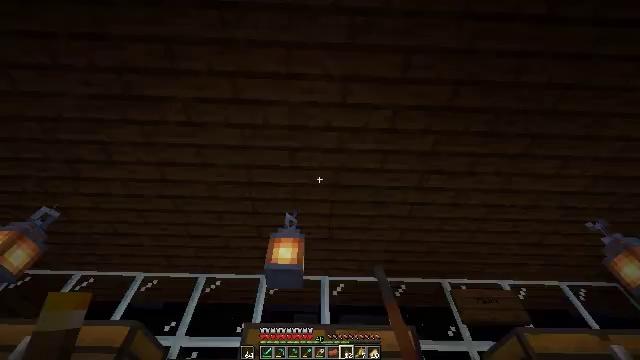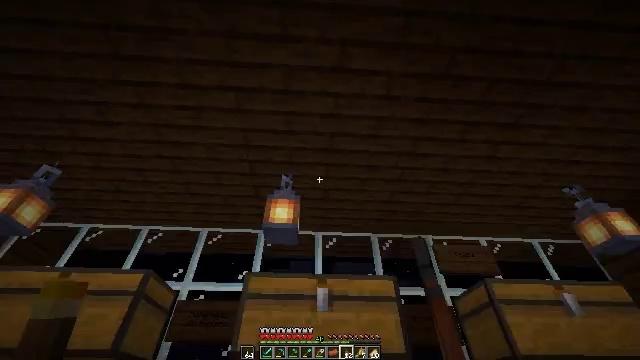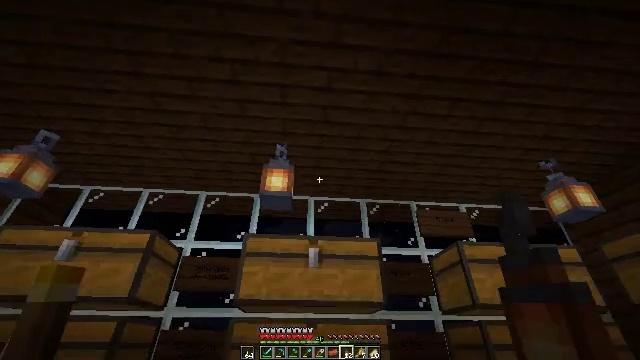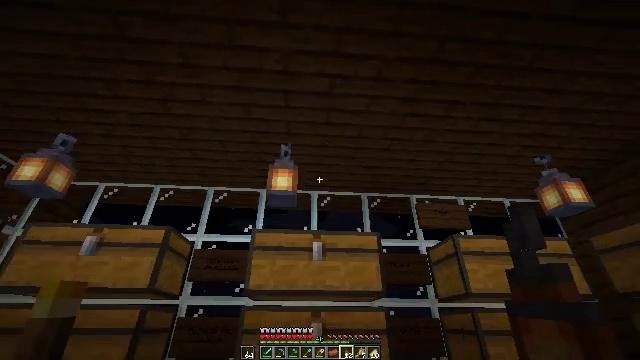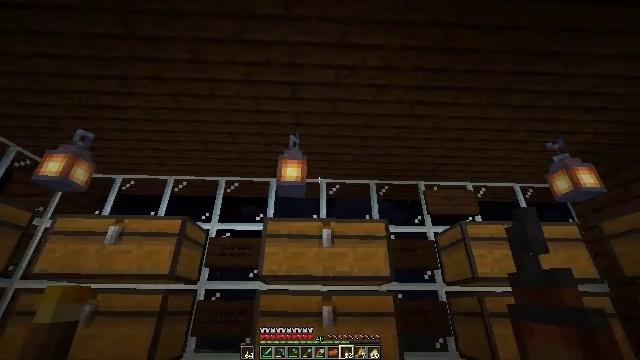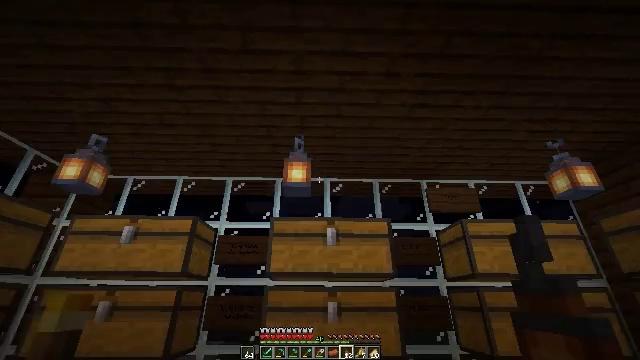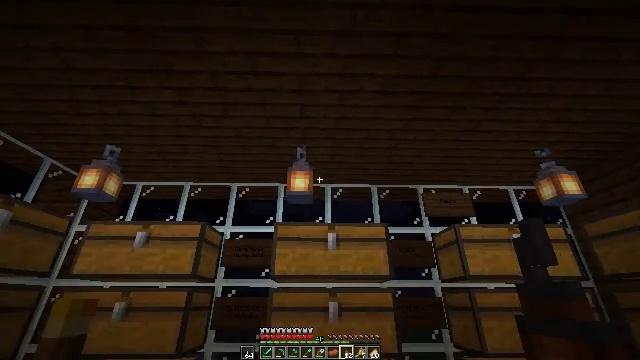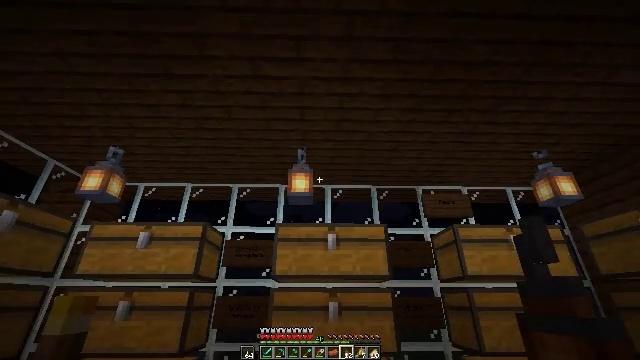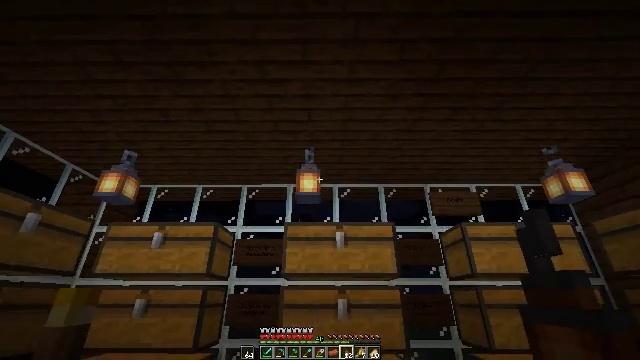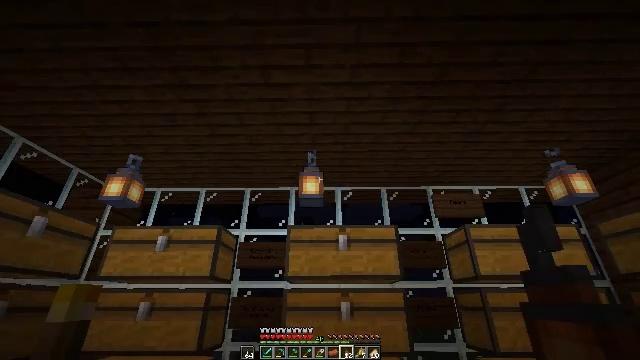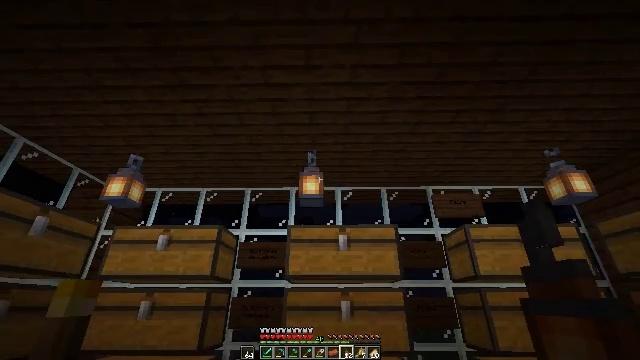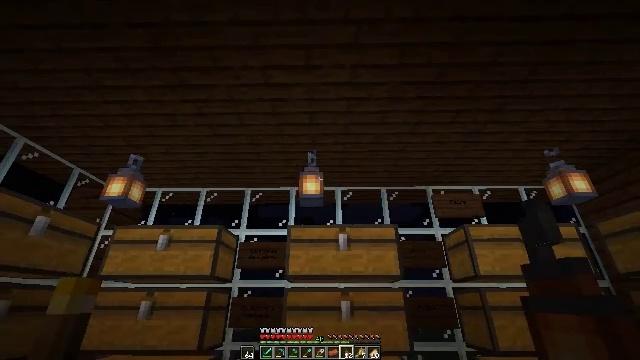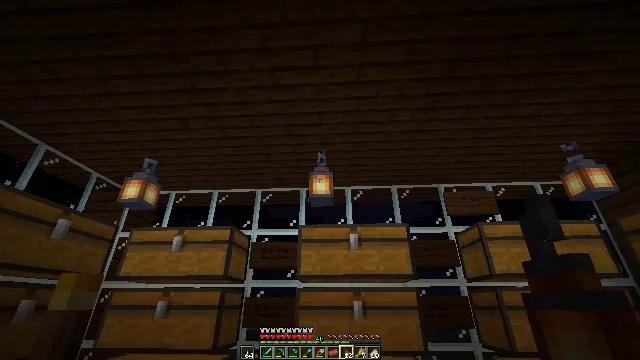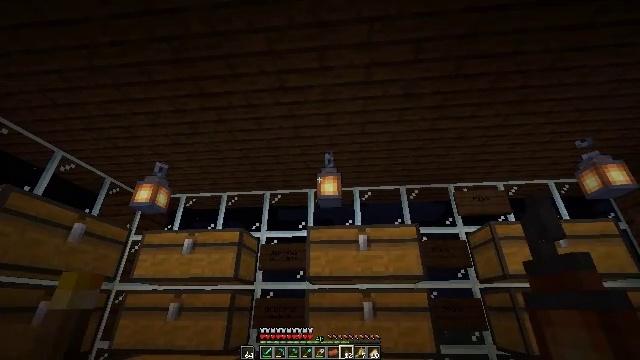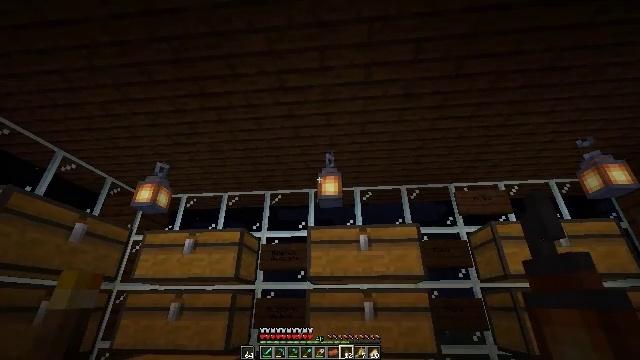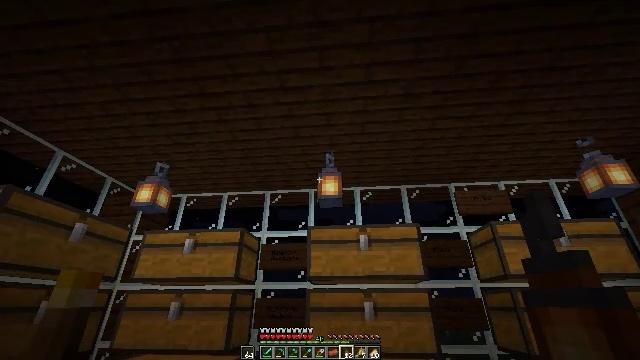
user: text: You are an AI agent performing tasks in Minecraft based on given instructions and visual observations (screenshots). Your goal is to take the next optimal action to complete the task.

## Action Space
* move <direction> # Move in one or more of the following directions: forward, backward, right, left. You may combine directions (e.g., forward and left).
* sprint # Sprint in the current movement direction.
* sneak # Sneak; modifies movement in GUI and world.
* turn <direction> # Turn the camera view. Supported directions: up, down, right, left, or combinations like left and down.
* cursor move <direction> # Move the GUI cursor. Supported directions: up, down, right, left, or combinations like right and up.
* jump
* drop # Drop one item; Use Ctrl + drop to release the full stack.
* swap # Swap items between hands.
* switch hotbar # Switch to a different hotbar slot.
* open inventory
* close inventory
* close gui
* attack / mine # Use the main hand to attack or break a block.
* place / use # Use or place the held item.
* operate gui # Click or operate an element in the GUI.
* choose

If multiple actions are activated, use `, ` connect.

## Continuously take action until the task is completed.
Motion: motion action
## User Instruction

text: Break the lantern to collect it.
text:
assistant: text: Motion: move back, turn right and down
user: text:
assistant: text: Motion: move back, turn right and down
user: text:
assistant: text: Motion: move back, turn down
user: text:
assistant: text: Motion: move back, turn left and down
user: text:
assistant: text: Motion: move back, turn down
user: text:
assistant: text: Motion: no_op
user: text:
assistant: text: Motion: no_op
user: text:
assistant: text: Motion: turn left
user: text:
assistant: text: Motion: no_op
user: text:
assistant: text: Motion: no_op
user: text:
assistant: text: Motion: no_op
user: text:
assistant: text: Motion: turn left
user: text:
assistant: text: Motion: turn left
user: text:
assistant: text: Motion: no_op
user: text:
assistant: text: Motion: no_op
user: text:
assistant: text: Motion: no_op
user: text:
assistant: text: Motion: no_op
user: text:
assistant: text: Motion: no_op
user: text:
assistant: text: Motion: switch to hotbar 2
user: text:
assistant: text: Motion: switch to hotbar 2
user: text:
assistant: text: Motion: switch to hotbar 2
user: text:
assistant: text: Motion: switch to hotbar 2
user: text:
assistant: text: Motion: switch to hotbar 2
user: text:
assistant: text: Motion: no_op
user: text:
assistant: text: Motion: no_op
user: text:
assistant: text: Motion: no_op
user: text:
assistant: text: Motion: no_op
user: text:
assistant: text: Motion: no_op
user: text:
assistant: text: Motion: no_op
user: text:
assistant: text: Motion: move forward